Question: I have a JSF application running on tomcat6 in Fedora 17 using firebird as the database and all the registers coming from the database to the application are coming with a encoding problem.
The language is Brazilian portuguese so I need e's and a's and c and here all of these special characters come with problems.
The e's and a's from the original source code are ok, only the ones coming directly from the database are causing me the trouble...
Any idea what is going on?
Heres a image where that weird character should be e

The problem happens when it recovers from the DB.
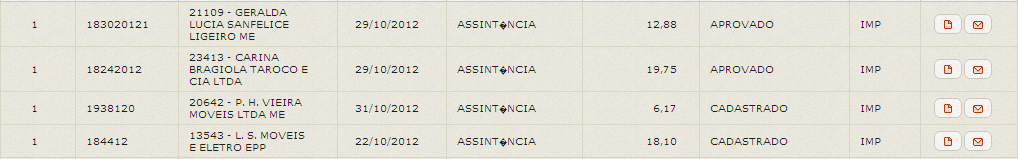
Answer: Using 'encoding=ISO/UTF/WIN...' query parameter in the JDBC connection URL has solved the problem.
For example:
'''
jdbc:firebirdsql:url:db?encoding=ISO8859_1
'''